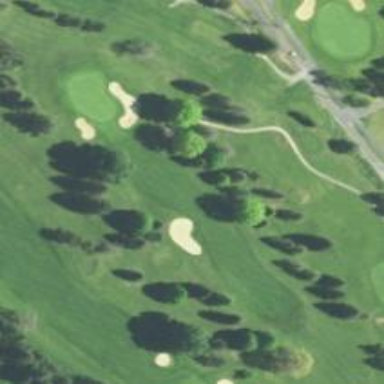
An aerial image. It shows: Golf fairway covered with lush grass.